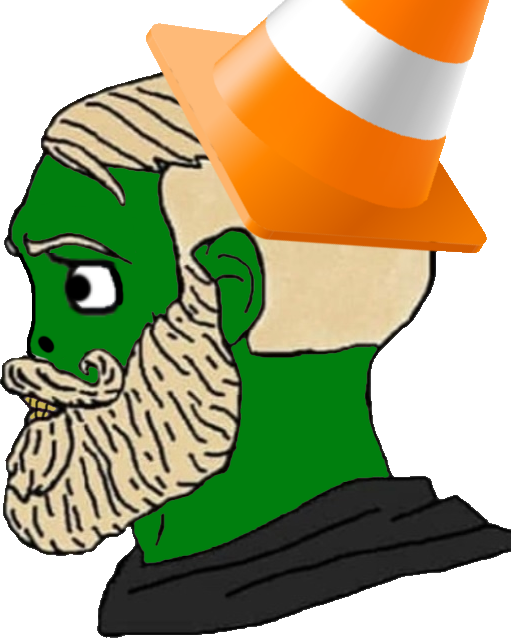
Label: 4_Yes_Chad